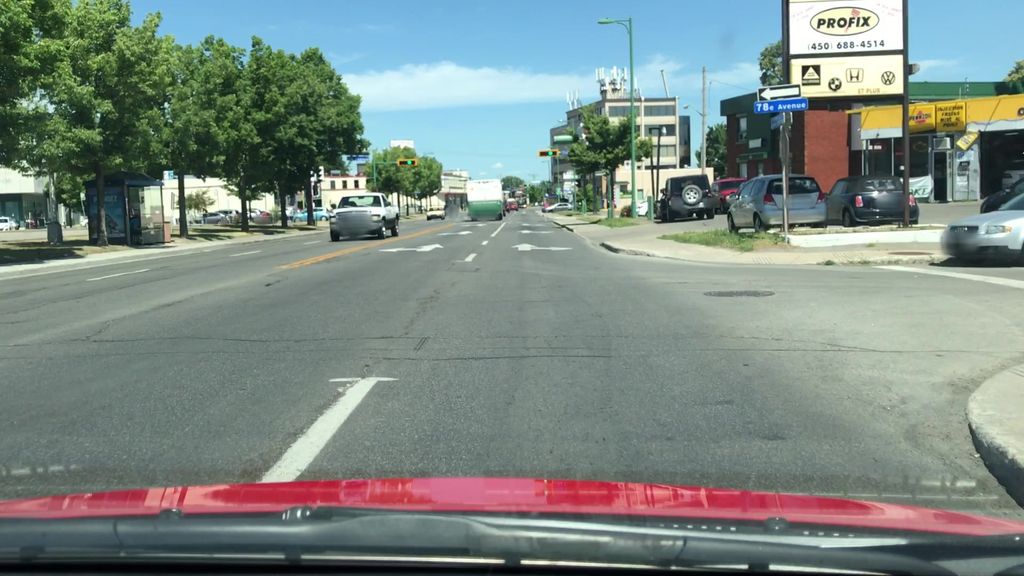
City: montreal